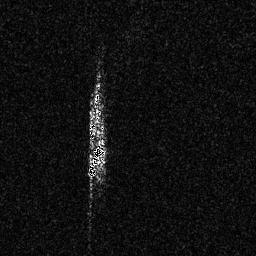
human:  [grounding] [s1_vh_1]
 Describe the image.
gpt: In the satellite image, there is  <ref>1 medium ship </ref> <box>[[33, 56, 40, 69, 0]]</box> located at center.